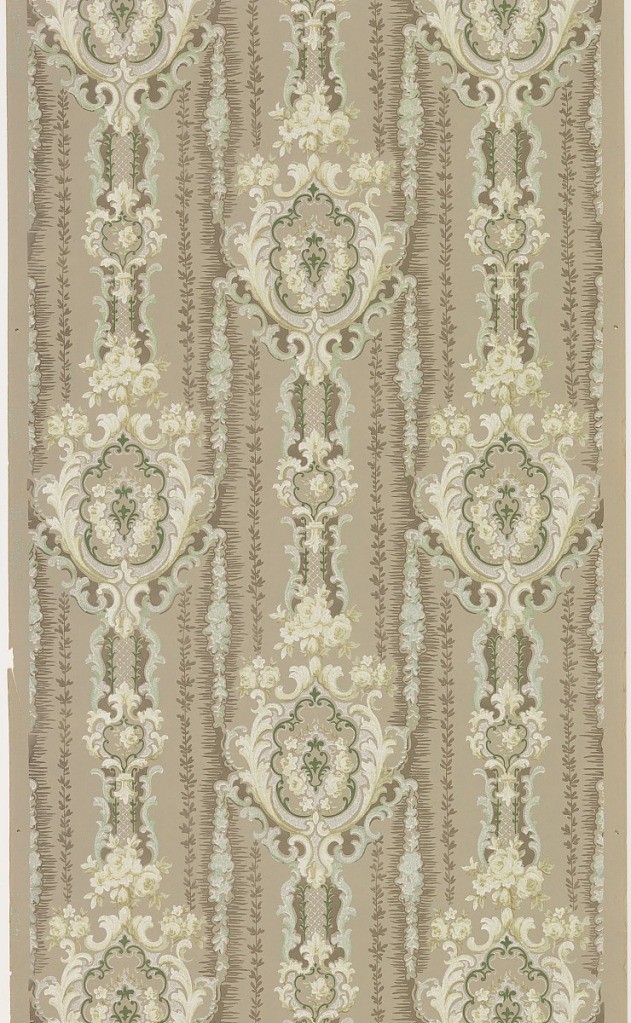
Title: Sidewall
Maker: Maxwell & Co., S.A., Chicago, Illinois, USA
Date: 1905–1915
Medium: Machine-printed paper, liquid mica
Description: Medallion stripe design, with acanthus scrolls and floral motifs. Printed in green, brown, and white on taupe ground.